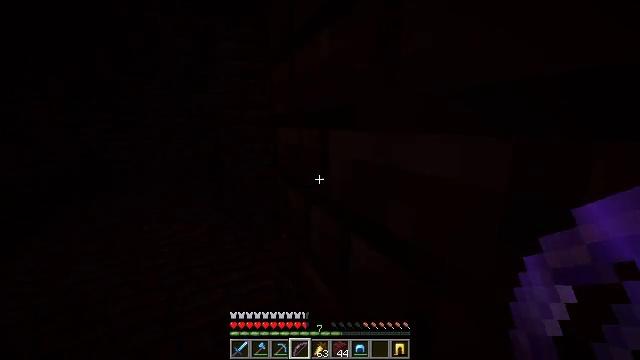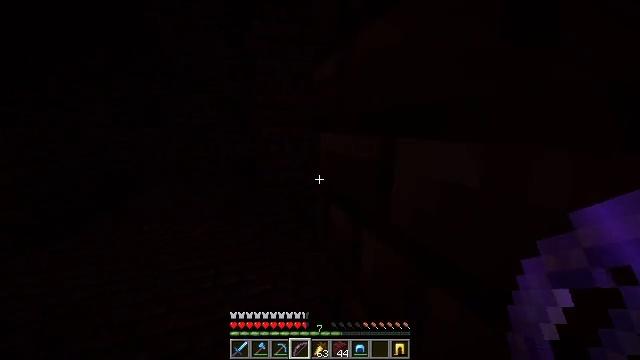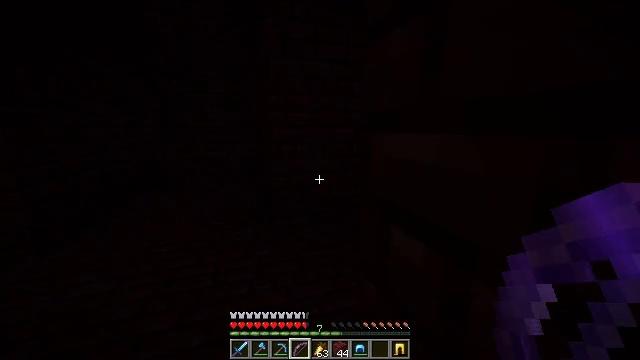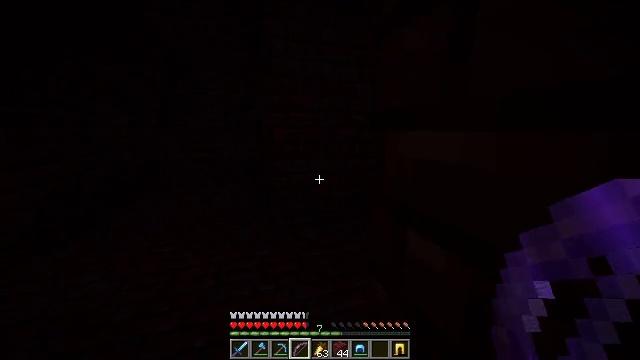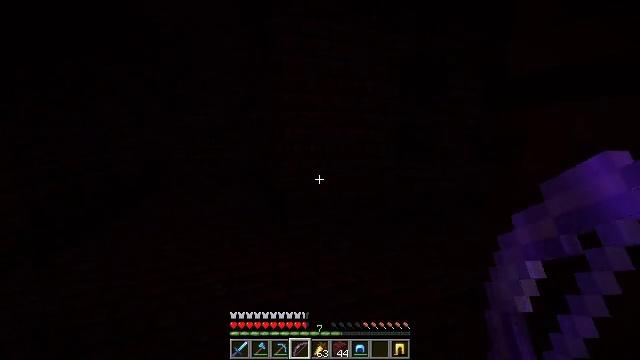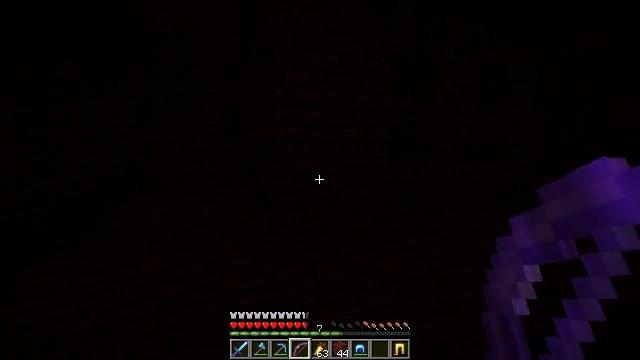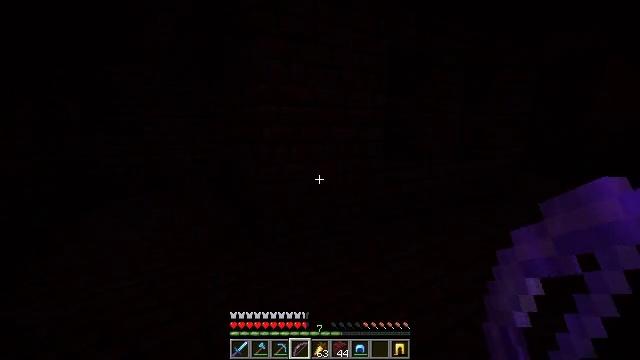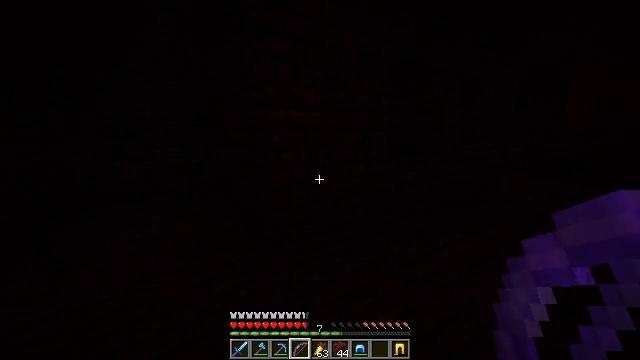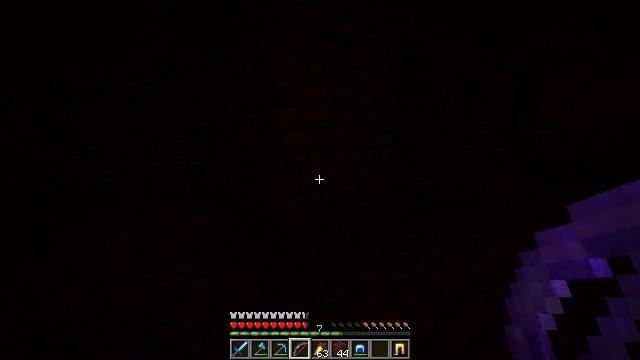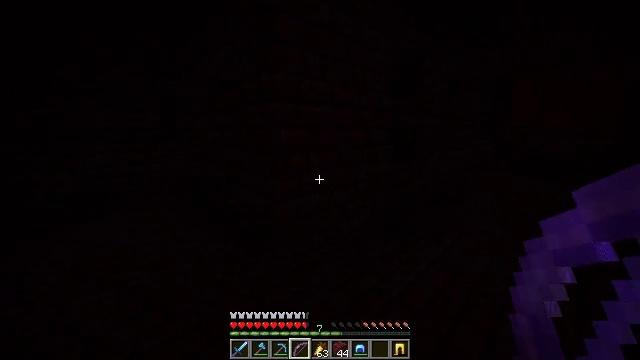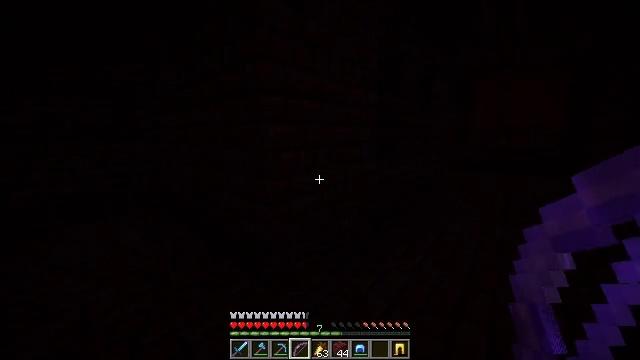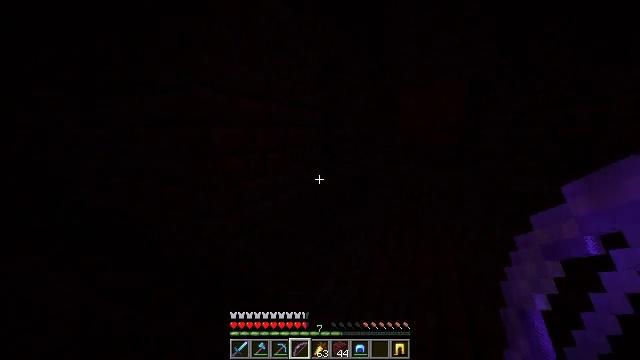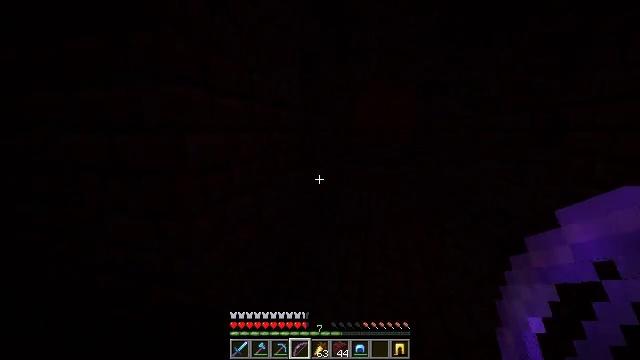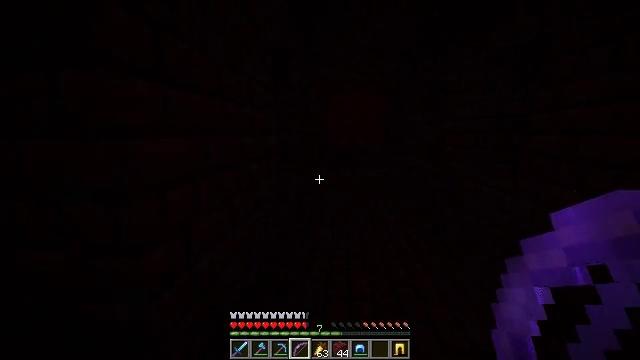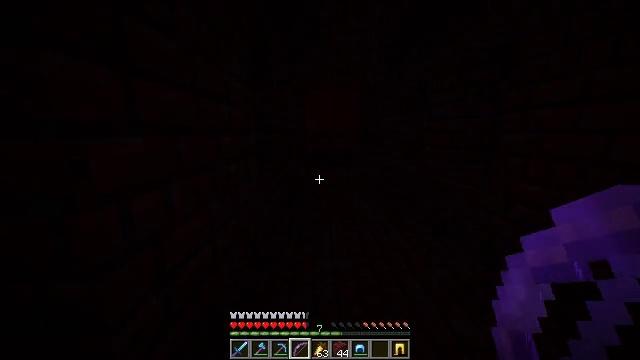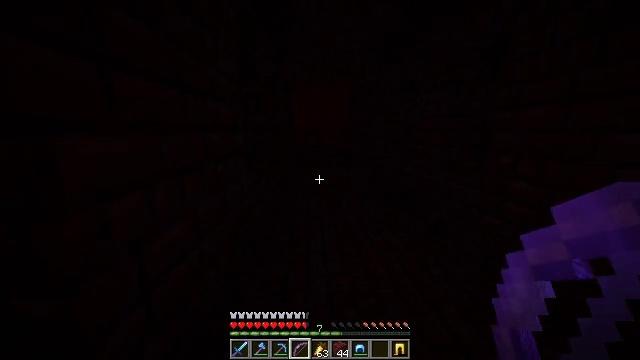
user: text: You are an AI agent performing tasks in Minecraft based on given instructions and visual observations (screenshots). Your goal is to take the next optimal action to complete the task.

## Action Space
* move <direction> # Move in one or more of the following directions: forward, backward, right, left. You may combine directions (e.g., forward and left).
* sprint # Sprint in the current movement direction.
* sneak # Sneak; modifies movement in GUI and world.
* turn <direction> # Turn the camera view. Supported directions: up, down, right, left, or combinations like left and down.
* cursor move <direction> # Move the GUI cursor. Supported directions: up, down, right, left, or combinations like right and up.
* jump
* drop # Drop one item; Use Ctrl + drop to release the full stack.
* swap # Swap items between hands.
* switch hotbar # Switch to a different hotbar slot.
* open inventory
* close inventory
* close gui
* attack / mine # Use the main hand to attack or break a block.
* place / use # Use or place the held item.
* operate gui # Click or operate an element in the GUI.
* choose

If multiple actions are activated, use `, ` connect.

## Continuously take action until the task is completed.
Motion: motion action
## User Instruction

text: Attack the ground to gather dirt.
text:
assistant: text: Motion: move forward and move left, sprint, turn left
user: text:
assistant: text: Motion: move forward and move left, sprint
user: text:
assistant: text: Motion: move forward and move left, sprint
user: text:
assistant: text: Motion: move forward and move left, sprint
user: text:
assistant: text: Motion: move forward and move left, sprint, turn right
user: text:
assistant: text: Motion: move forward and move left, sprint, turn right
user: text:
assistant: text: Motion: move forward and move left, sprint, turn right
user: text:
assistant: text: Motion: move forward and move left, sprint, turn right
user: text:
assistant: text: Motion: move forward and move left, sprint, turn right
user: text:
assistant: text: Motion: move forward and move left, sprint, turn right
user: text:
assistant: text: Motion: move forward and move left, sprint, turn right
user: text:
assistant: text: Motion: move forward and move left, sprint, turn right
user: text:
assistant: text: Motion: move forward, turn right
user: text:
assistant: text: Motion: turn right
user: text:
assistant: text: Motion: turn right
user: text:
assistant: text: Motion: turn right
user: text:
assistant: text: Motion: turn right
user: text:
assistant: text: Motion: turn right
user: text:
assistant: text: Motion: no_op
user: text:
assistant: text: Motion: no_op
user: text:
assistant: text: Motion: no_op
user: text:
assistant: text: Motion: no_op
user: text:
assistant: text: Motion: move forward
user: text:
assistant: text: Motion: move forward
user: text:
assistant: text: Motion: move forward
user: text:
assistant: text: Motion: move forward, sprint
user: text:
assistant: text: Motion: move forward, sprint
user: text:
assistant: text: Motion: move forward, sprint
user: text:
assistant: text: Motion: move forward, sprint, turn left
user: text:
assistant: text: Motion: move forward, sprint, turn left